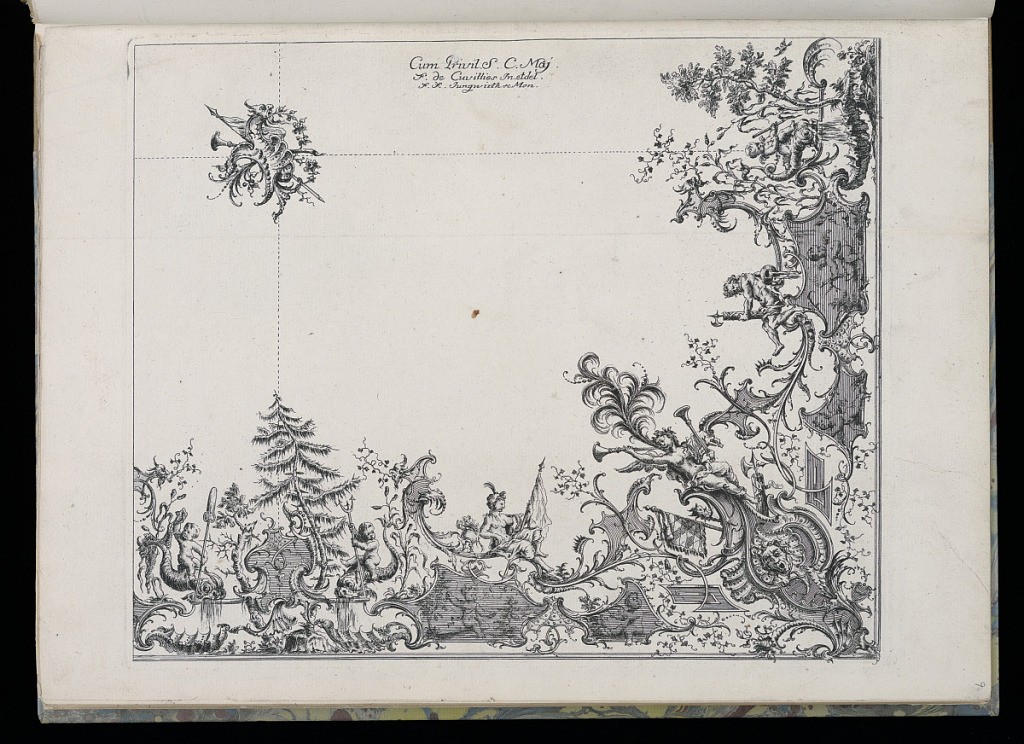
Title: Design for Ceiling Ornament
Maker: François de Cuvilliés the Elder, Belgian, 1695 - 1768
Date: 1740
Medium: Engraving on white laid paper
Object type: Bound print
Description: Folio 10, plate 2 of series 7. Design for ceiling with trophy motif. Upper left (presumed central ceiling motif) a cartouche with trophy motifs- horn, banner and garland. Below, at right angle, an asymmetric design of putti riding dolphins (at left hoding a paddle, at right holding a triton), a pine tree in center. A goddess holding a banner (center), a goddess with plumage and two horns, the House of Wittelsbach banner and mask below. A rustic god, a putti riding a dolphin, water plants at right. Sections are connected with dotted lines, presumably as a guide to the stucco decor.